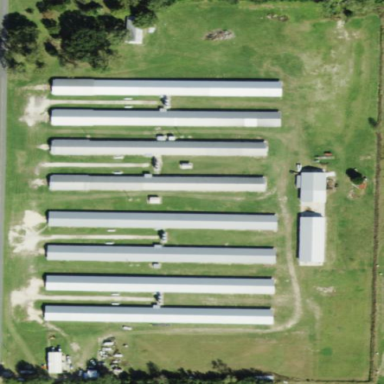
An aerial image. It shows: Poultry farmyard is depicted in the image.